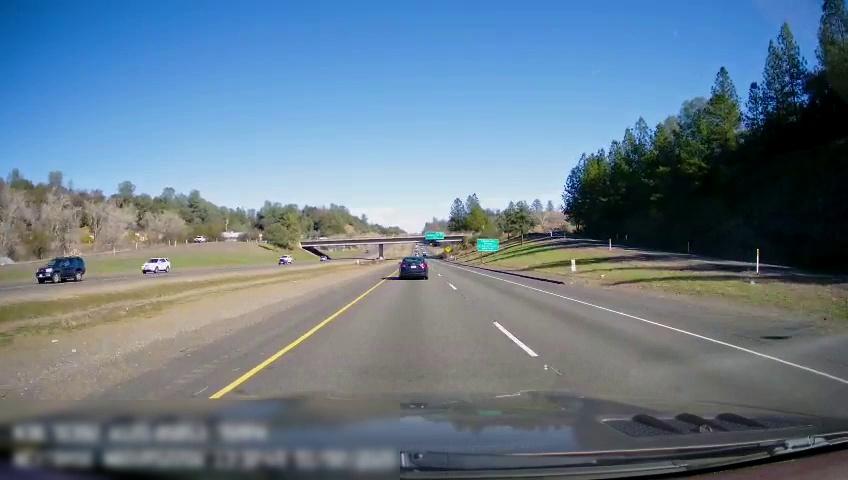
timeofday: Day
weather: Sunny
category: Drivable Space
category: Drivable Space
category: Vehicles | Car
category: Vehicles | SUV
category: Vehicles | Truck
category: Vehicles | Truck
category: Vehicles | Car
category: Lanes | Current Lane
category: Lanes | Current Lane
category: Lanes | Alternate Lane
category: Traffic | Signs
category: Traffic | Signs